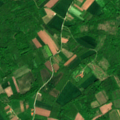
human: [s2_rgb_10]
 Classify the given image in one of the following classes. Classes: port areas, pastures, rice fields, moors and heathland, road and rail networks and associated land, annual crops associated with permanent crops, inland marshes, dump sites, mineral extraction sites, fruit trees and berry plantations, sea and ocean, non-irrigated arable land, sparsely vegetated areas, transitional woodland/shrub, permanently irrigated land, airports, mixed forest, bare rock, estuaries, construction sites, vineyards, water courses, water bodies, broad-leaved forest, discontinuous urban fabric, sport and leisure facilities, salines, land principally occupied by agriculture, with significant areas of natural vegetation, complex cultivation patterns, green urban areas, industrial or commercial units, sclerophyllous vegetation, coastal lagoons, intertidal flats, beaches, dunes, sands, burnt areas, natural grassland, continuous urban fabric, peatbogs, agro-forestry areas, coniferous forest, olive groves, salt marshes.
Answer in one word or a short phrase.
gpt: complex cultivation patterns, land principally occupied by agriculture, with significant areas of natural vegetation, broad-leaved forest